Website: lowes
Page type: review-order
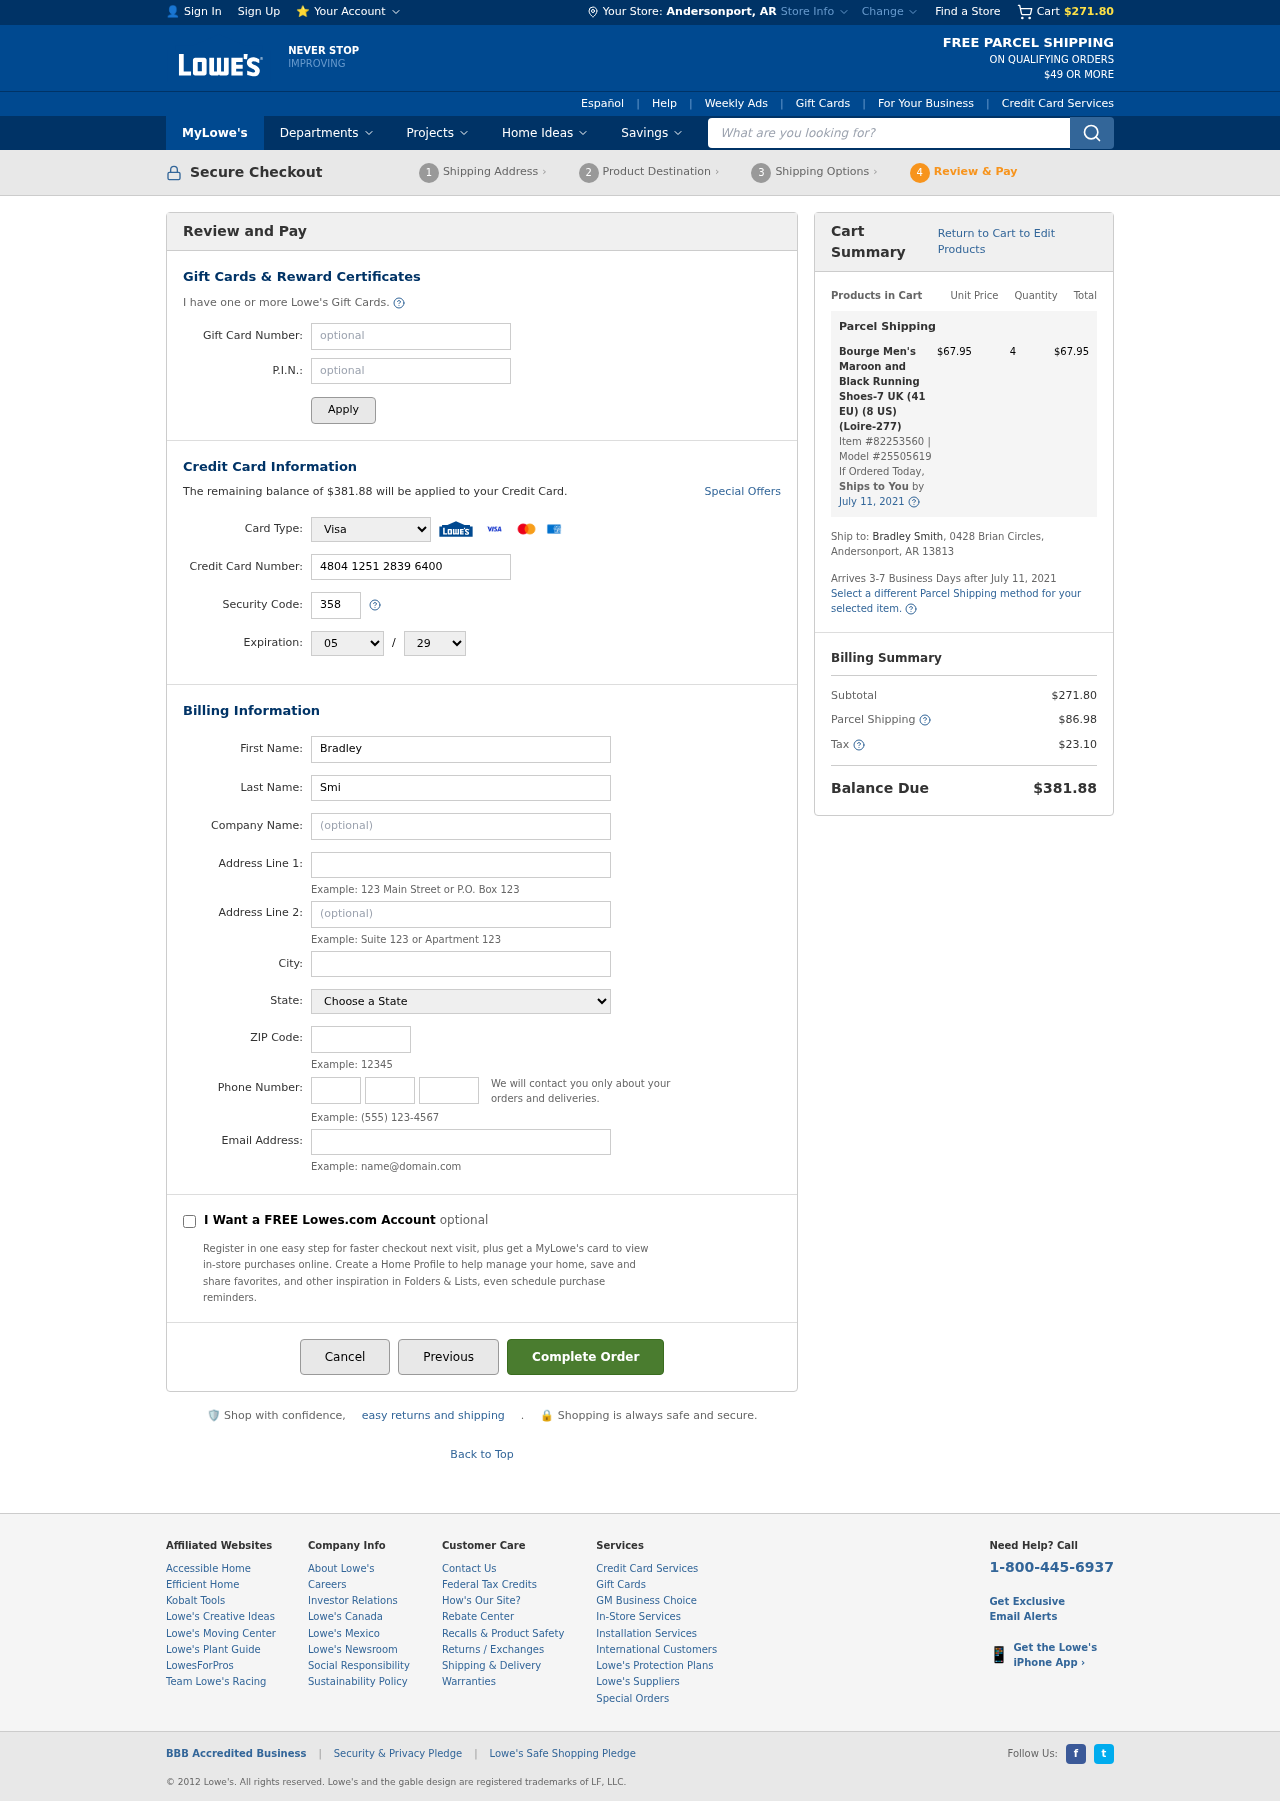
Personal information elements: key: PII_CARD_CVV
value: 358
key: PII_CARD_EXPIRY_MONTH
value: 05
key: PII_CARD_EXPIRY_YEAR
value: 29
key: PII_CARD_NUMBER
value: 4804 1251 2839 6400
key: PII_CARD_TYPE
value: Visa
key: PII_CITY
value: Andersonport
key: PII_CITY_STATE
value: Andersonport, AR
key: PII_EMAIL
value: bsmith@yahoo.com
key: PII_FIRSTNAME
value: Bradley
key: PII_LASTNAME
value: Smith
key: PII_PHONE_AREA
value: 359
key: PII_PHONE_PREFIX
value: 934
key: PII_PHONE_SUFFIX
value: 4547
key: PII_POSTCODE
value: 13813
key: PII_STATE
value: Arkansas
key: PII_STREET
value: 0428 Brian Circles
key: PII_STREET2
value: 0428 Brian Circles
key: PII_FULLNAME2
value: Bradley Smith
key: PII_STATE_ABBR
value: AR
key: PII_POSTCODE_FULL
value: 13813
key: PII_CITY_STATE_ZIP
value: Andersonport, AR 13813
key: PII_POSTCODE_NUMERIC
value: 13813
Product elements: key: PRODUCT1_NAME
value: Bourge Men's Maroon and Black Running Shoes-7 UK (41 EU) (8 US) (Loire-277)
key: PRODUCT1_PRICE
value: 67.95
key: PRODUCT1_QUANTITY
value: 4
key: PRODUCT1_ITEM_NUMBER
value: Item #82253560
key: PRODUCT1_MODEL_NUMBER
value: Model #25505619
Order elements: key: ORDER_SUBTOTAL
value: $271.80
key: ORDER_BALANCE_DUE
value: $381.88
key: ORDER_SHIPPING_DATE
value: July 11, 2021
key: ORDER_ITEM_TOTAL
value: $67.95
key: ORDER_SHIPPING_DATE2
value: July 11, 2021
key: ORDER_SHIPPING_COST
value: $86.98
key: ORDER_TAX
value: $23.10
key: ORDER_TOTAL
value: $381.88
Search elements: key: HEADER_SEARCH
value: What are you looking for?